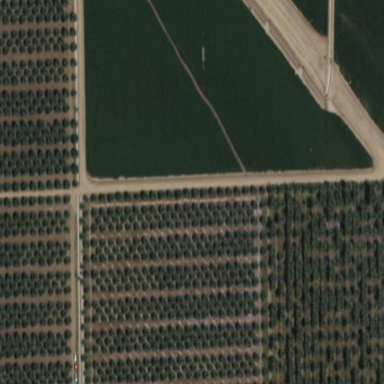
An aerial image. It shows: Orchard filled with date palms.